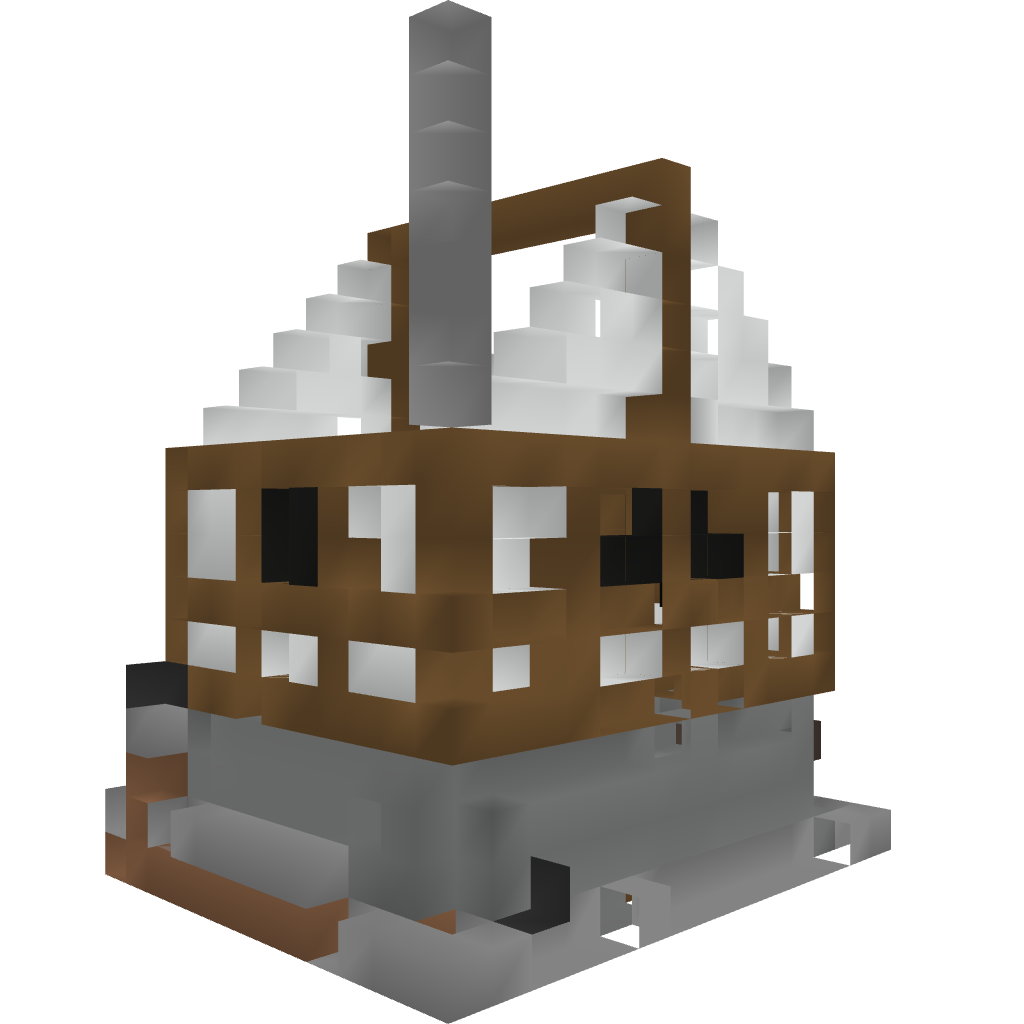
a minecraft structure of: Medieval Style House